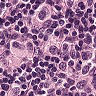
Metastatic tissue present: yes